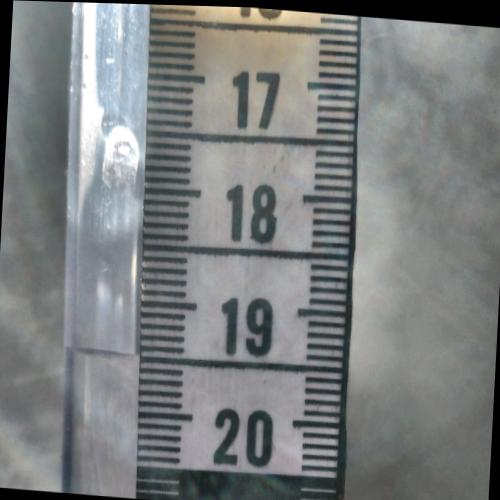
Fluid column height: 19.5 cm